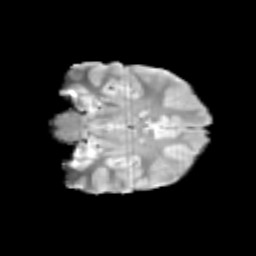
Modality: T2w
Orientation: coronal
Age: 11
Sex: male
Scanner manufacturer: siemens
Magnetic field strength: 3 T
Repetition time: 3.8 s
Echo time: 0.07 s